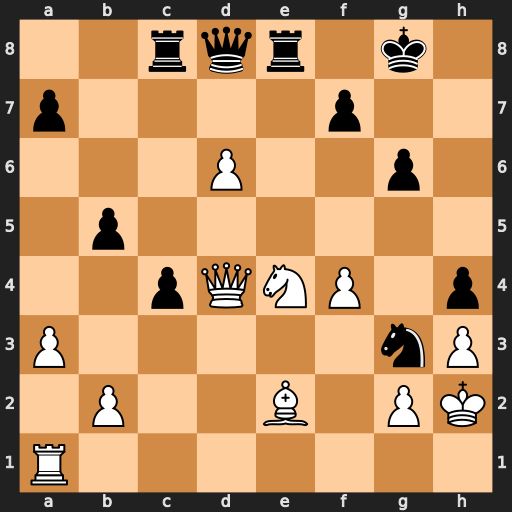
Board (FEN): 2rqr1k1/p4p2/3P2p1/1p6/2pQNP1p/P5nP/1P2B1PK/R7
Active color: w
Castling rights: -
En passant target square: -
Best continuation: Nf6+ Qxf6 Qxf6